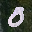
Label: 0